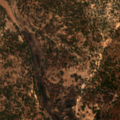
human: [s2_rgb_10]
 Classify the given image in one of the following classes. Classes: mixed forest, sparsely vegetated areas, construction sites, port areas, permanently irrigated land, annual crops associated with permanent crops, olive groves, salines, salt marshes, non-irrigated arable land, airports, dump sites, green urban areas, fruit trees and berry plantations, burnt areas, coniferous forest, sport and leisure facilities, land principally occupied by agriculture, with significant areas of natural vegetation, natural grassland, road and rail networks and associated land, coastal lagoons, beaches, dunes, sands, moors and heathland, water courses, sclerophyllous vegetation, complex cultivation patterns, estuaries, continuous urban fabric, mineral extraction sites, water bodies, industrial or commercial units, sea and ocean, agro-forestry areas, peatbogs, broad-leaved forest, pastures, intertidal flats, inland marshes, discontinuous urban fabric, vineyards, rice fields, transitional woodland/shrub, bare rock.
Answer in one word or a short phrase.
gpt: pastures, broad-leaved forest, coniferous forest, mixed forest